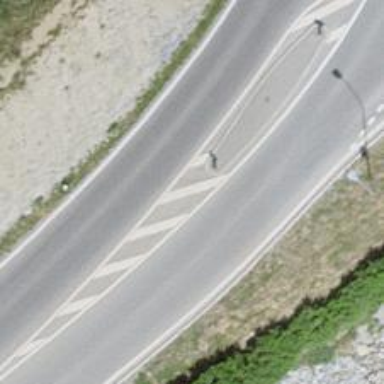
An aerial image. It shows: Asphalt road classified as tertiary.